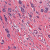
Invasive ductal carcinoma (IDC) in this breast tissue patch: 1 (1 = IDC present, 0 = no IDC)